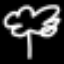
Label: palm tree